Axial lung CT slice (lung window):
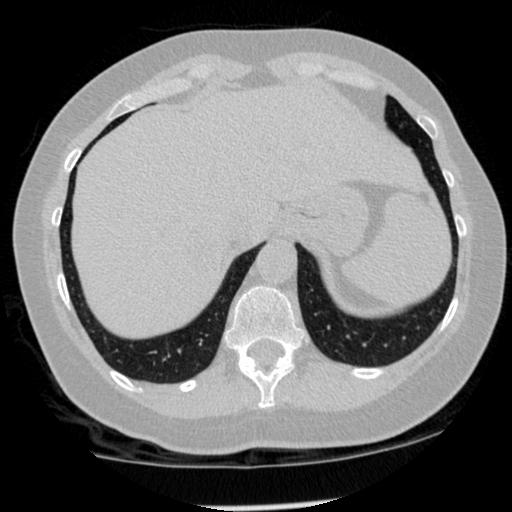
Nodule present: no